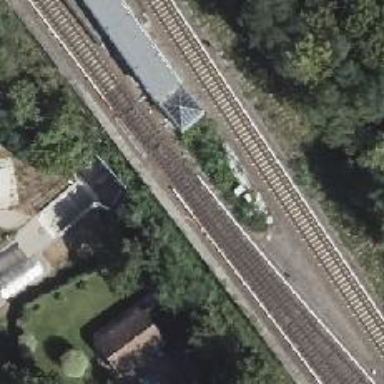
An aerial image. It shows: Railway switch.